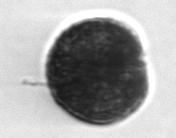
Label: Alexandrium_catenella